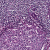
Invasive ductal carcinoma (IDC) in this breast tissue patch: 1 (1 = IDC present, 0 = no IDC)